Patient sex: M
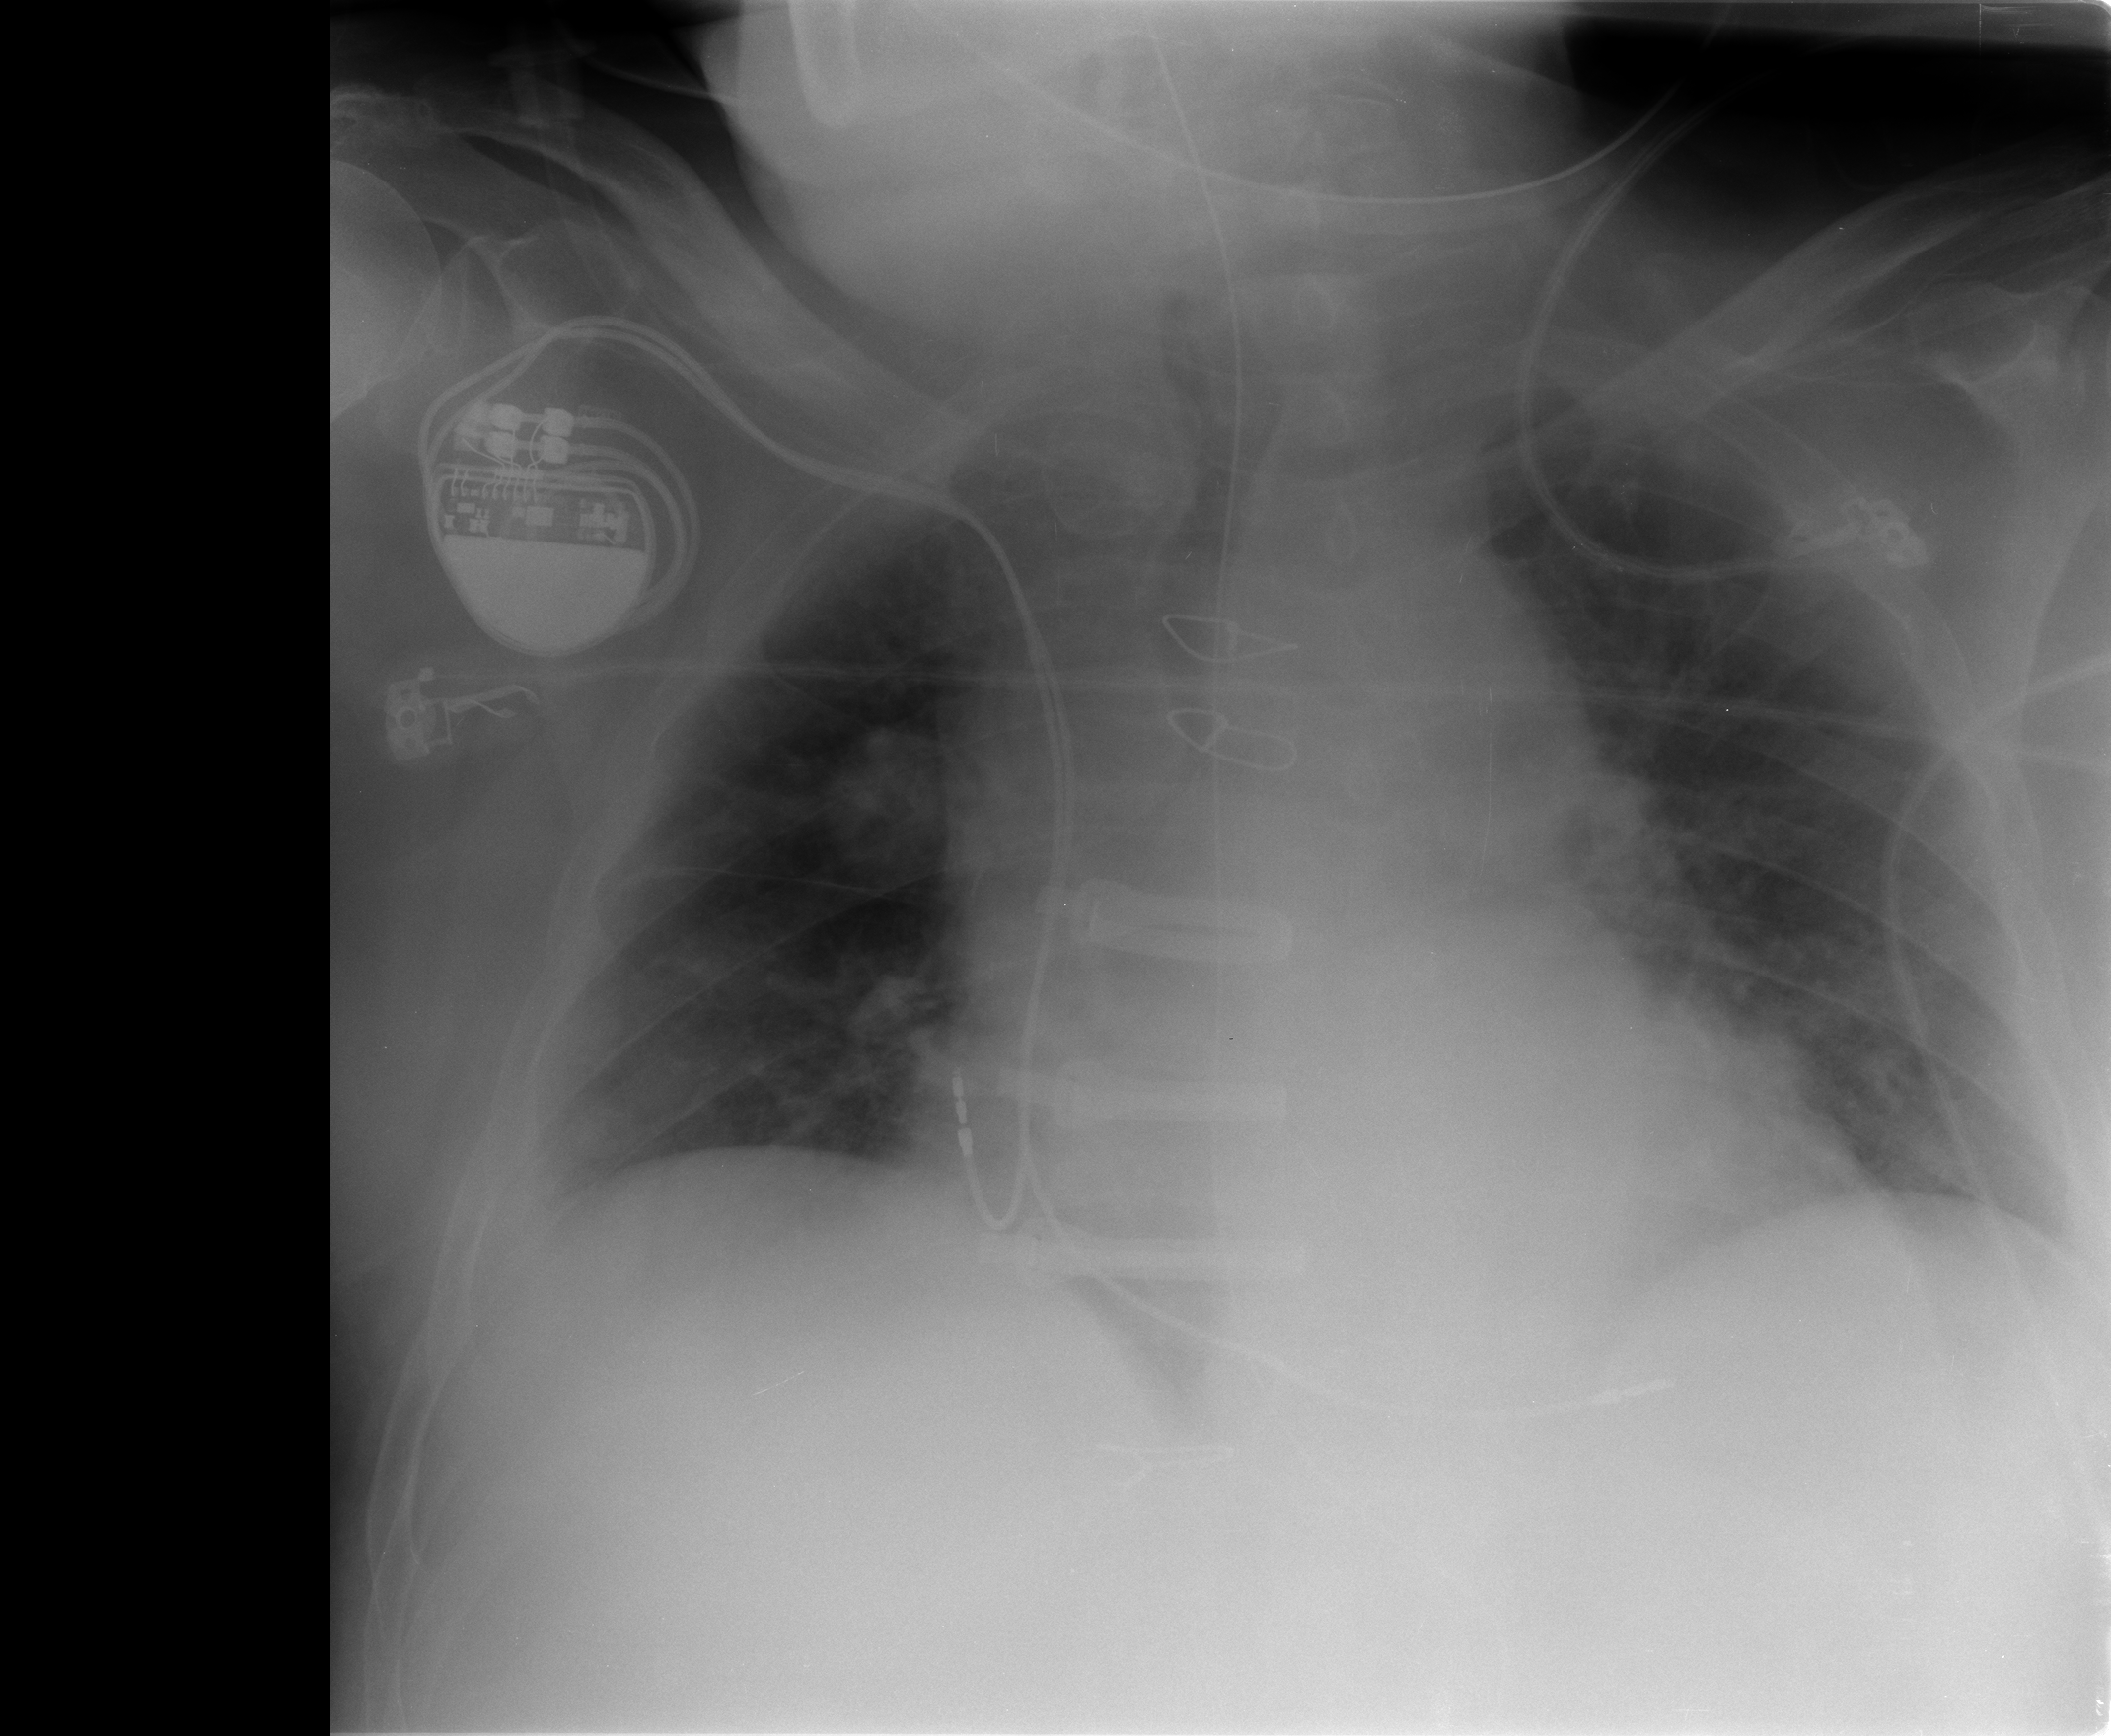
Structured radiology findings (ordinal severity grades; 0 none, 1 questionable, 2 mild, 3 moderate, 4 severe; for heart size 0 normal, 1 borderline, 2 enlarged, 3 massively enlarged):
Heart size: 0
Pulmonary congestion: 1
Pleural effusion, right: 1
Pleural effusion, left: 0
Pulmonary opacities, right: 0
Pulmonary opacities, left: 0
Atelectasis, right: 1
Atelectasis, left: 1